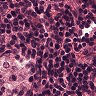
Metastatic tissue present: no